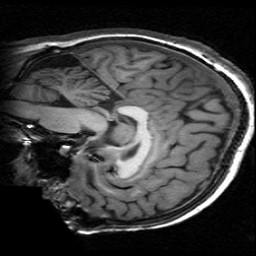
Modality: T1w
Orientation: sagittal
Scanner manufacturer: ge
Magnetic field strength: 3 T
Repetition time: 0.00904 s
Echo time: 0.00184 s